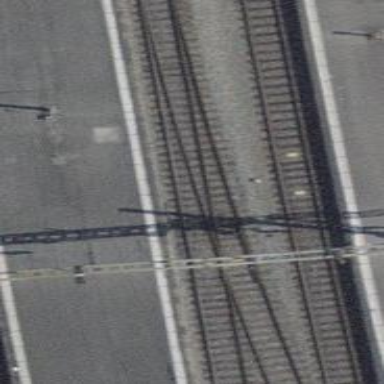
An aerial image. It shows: Single-track electrified railway siding with contact line.